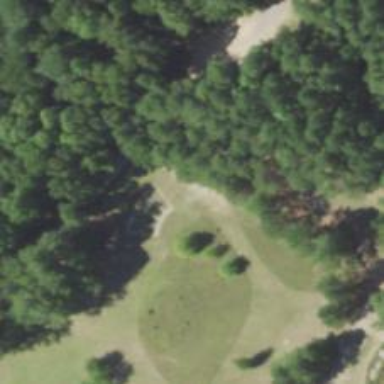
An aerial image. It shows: Disc golf tee area.